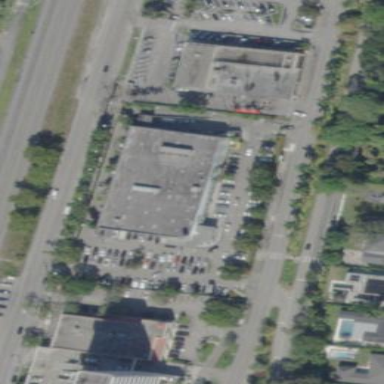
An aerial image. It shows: Supermarket building.